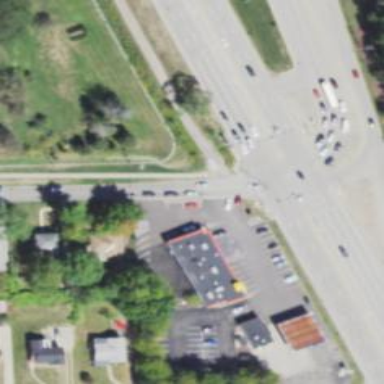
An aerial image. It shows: Tertiary road with asphalt surface and sidewalk on the left.